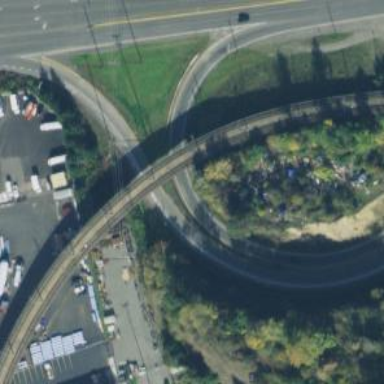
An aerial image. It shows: Trunk link highway.